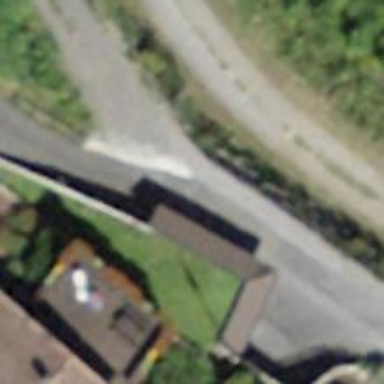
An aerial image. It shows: Retaining wall.